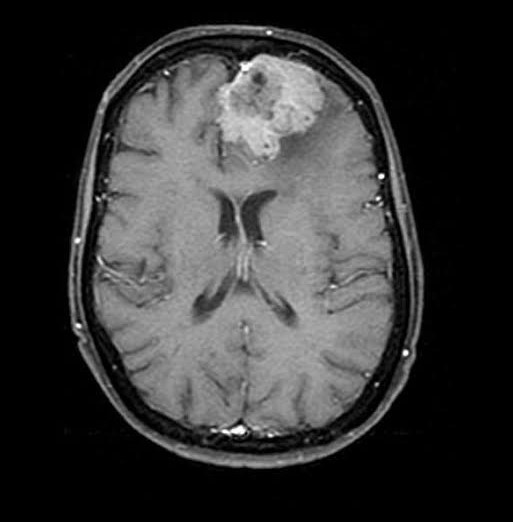
Label: meningioma